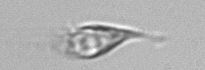
Label: Paratontonia_gracillima